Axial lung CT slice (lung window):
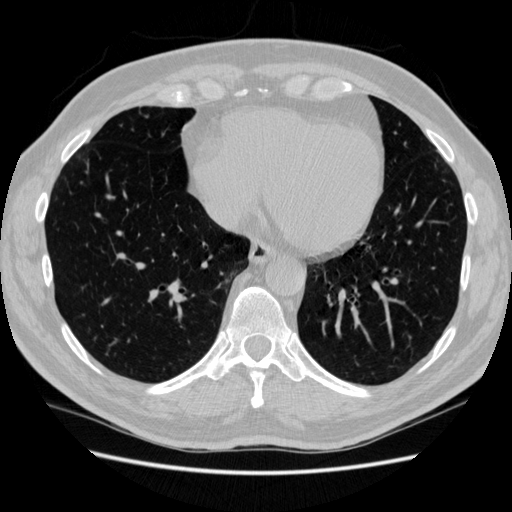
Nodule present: no